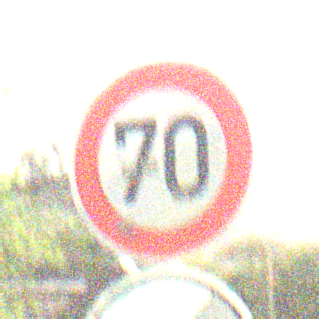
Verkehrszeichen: Geschwindigkeit70
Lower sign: EndeUeberholverbotKraftfahrzeuge
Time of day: Night
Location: Outdoor (Nature)
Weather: Clear
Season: NotSpecified
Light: Natural